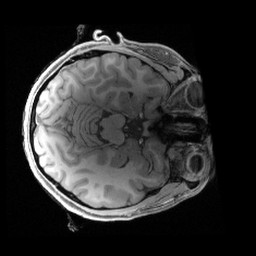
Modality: T1w
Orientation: axial
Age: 29
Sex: female
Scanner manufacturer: siemens
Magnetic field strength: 3 T
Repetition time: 2.4 s
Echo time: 0.00241 s